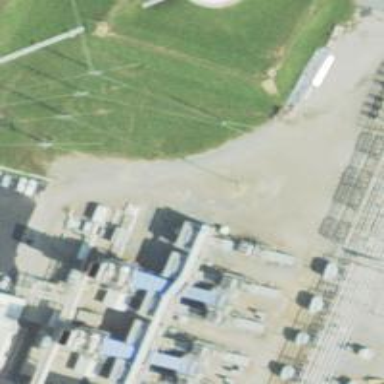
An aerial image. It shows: Gas turbine power generator.